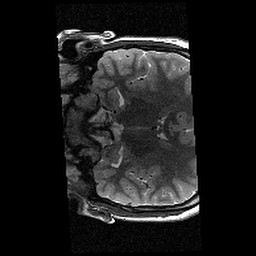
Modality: T2w
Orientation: coronal
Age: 10
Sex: female
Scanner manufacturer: siemens
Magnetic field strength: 3 T
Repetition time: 9.23 s
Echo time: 0.067 s